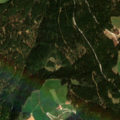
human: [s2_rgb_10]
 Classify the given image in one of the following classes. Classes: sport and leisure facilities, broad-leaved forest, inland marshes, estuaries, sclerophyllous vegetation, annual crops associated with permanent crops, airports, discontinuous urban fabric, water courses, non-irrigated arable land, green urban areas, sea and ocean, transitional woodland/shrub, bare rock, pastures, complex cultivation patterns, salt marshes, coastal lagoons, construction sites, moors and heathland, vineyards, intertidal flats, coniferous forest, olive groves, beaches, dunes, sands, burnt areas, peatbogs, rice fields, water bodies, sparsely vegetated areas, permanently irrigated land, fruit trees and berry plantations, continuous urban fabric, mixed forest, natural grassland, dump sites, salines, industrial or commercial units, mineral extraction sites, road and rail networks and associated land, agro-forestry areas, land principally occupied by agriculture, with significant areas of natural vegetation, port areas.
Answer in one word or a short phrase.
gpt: pastures, coniferous forest, mixed forest